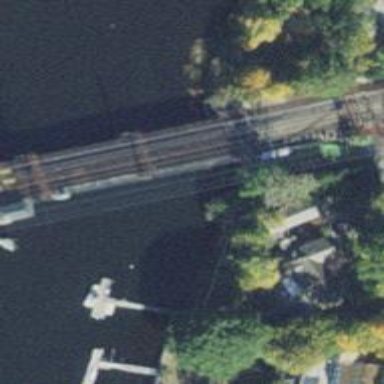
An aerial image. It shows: Bridge with electrified railway tracks featuring contact line.